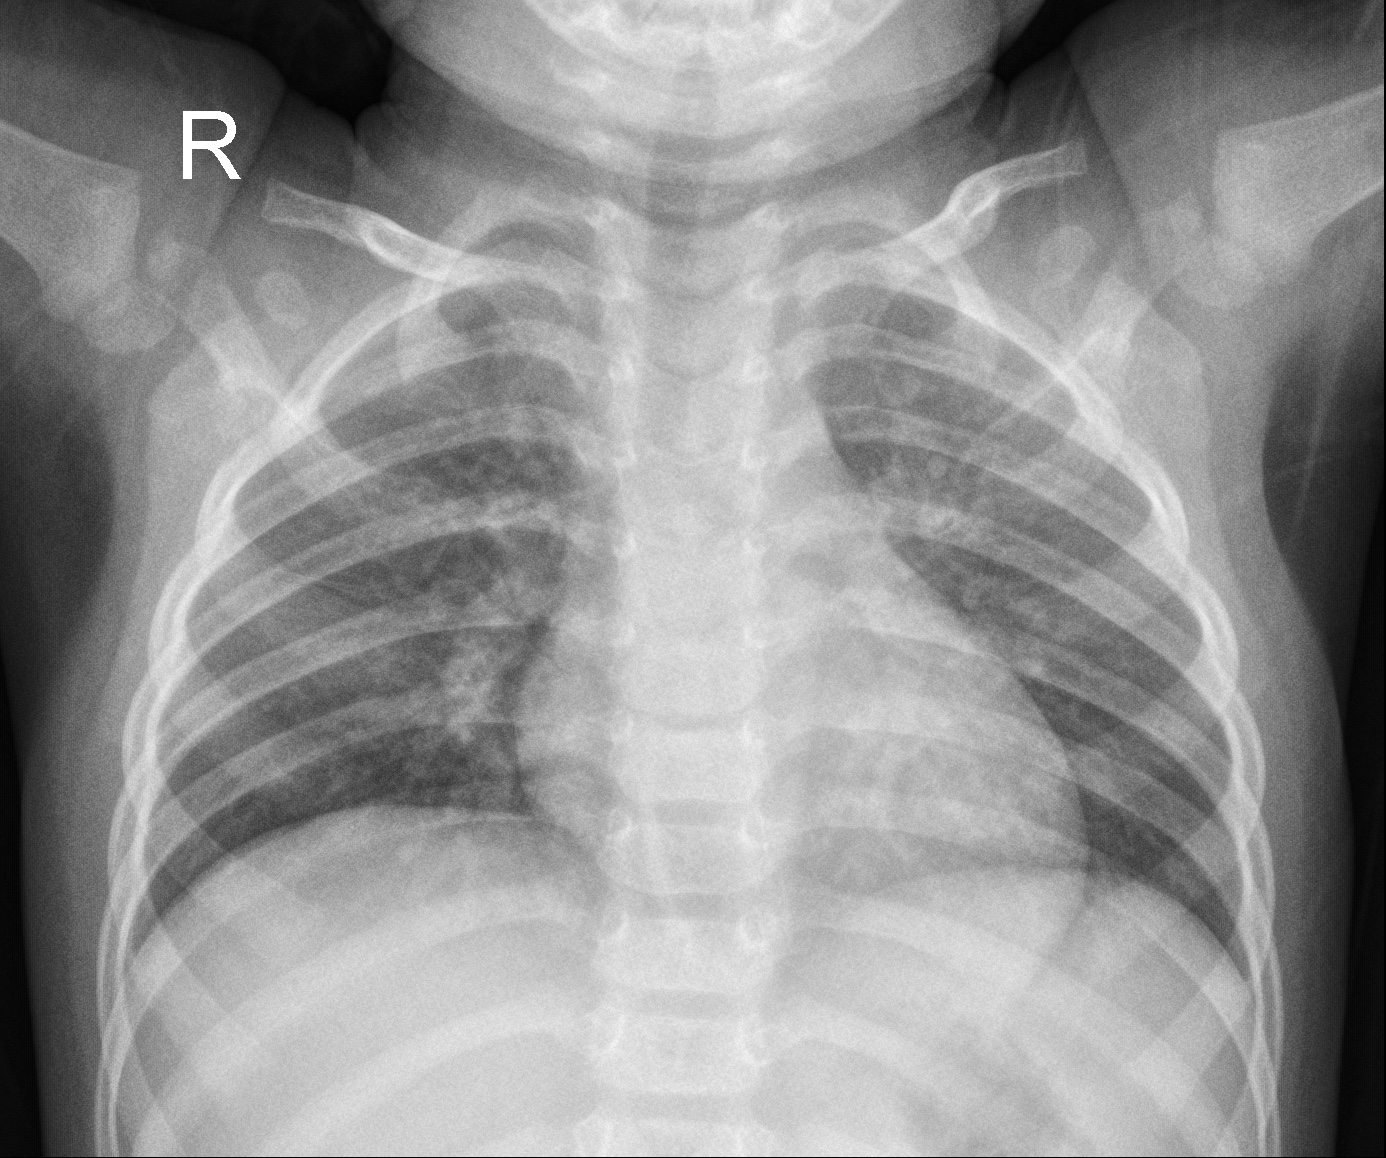
Diagnosis: NORMAL